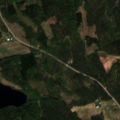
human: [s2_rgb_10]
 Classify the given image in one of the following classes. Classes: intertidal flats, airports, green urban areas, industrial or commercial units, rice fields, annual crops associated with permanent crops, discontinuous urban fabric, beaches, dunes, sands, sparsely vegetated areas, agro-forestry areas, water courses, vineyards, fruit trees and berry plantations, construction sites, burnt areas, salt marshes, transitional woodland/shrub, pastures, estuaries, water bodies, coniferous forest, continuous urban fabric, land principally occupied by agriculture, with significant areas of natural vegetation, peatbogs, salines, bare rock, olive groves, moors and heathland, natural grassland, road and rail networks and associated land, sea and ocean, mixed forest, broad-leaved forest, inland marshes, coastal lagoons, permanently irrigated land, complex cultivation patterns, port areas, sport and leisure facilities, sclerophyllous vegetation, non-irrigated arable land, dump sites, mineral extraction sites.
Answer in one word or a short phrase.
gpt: coniferous forest, mixed forest, water bodies